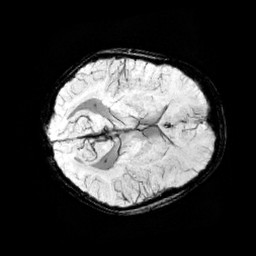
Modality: minIP
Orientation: axial
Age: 12
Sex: male
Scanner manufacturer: siemens
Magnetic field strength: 3 T
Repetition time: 0.027 s
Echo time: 0.02 s